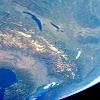
Label: land